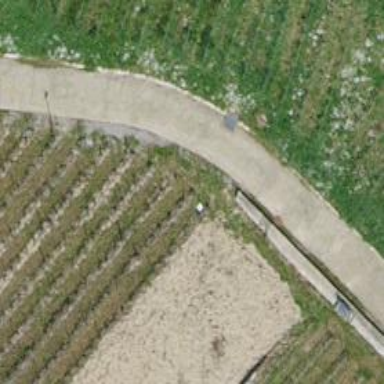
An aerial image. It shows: Agricultural track with grade1 quality surface.